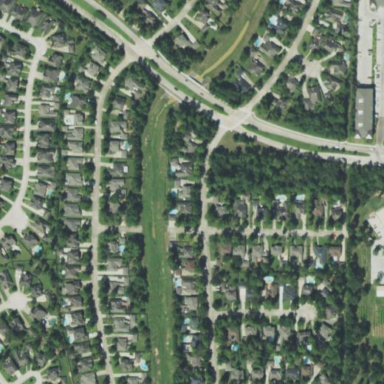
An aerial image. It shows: Residential neighbourhood.